Aerial crown-view tile of a tropical tree (Barro Colorado Island, Panama), acquired 20250317:
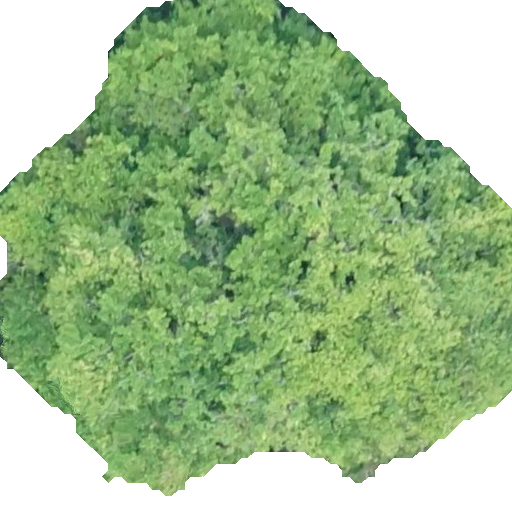
Species: Hieronyma alchorneoides
GBIF accepted scientific name: Hieronyma alchorneoides
Crown area: 283.196 m²